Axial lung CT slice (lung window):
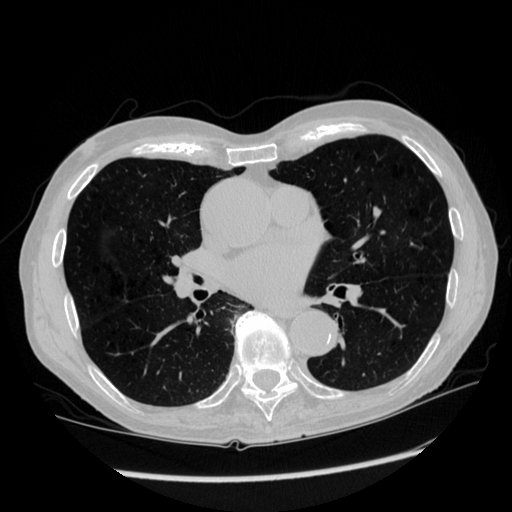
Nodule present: no